Question: I recently tried out an online tutorial of Swing and Java GUI's and I decided to replicate the tutorial code but add in a third button. I tried to add in a red one, and I successfully did (it doesn't do anything yet), but i'm having some coordinate issues. Whenever I try to run it, something like this comes up:

All I really need help with is with coordinates or the size of the frames. I really don't know where to go from here. I'm sure this is a relatively simple question but, thanks!
'''
import javax.swing.*;
import java.awt.Color;
import java.awt.event.ActionListener;
import java.awt.event.ActionEvent;
public class Test1 implements ActionListener
{
// Definition of global values and items that are part of the GUI.
int blackScoreAmount = 0;
int greenScoreAmount = 0;
int redScoreAmount = 0;
JPanel titlePanel, scorePanel, buttonPanel;
JLabel blackLabel, greenLabel, redLabel, blackScore, greenScore, redScore;
JButton blackButton, greenButton, redButton, resetButton;
public JPanel createContentPane ()
{
// We create a bottom JPanel to place everything on.
JPanel totalGUI = new JPanel();
totalGUI.setLayout(null);
// Creation of a Panel to contain the title labels
titlePanel = new JPanel();
titlePanel.setLayout(null);
titlePanel.setLocation(10, 0);
titlePanel.setSize(180, 30);
totalGUI.add(titlePanel);
blackLabel = new JLabel("Black Team");
blackLabel.setLocation(0, 0);
blackLabel.setSize(120, 30);
blackLabel.setHorizontalAlignment(0);
blackLabel.setForeground(Color.black);
titlePanel.add(blackLabel);
greenLabel = new JLabel("Green Team");
greenLabel.setLocation(130, 0);
greenLabel.setSize(120, 30);
greenLabel.setHorizontalAlignment(0);
greenLabel.setForeground(Color.green);
titlePanel.add(greenLabel);
redLabel = new JLabel("Red Team");
redLabel.setLocation(250, 0);
redLabel.setSize(120, 30);
redLabel.setHorizontalAlignment(0);
redLabel.setForeground(Color.red);
titlePanel.add(redLabel);
// Creation of a Panel to contain the score labels.
scorePanel = new JPanel();
scorePanel.setLayout(null);
scorePanel.setLocation(10, 40);
scorePanel.setSize(180, 30);
totalGUI.add(scorePanel);
blackScore = new JLabel(""+blackScoreAmount);
blackScore.setLocation(0, 0);
blackScore.setSize(120, 30);
blackScore.setHorizontalAlignment(0);
scorePanel.add(blackScore);
greenScore = new JLabel(""+greenScoreAmount);
greenScore.setLocation(130, 0);
greenScore.setSize(120, 30);
greenScore.setHorizontalAlignment(0);
scorePanel.add(greenScore);
redScore = new JLabel(""+redScoreAmount);
redScore.setLocation(250, 0);
redScore.setSize(120, 30);
redScore.setHorizontalAlignment(0);
scorePanel.add(redScore);
// Creation of a Panel to contain all the JButtons.
buttonPanel = new JPanel();
buttonPanel.setLayout(null);
buttonPanel.setLocation(10, 80);
buttonPanel.setSize(380, 80);
totalGUI.add(buttonPanel);
// We create a button and manipulate it using the syntax we have
// used before. Now each button has an ActionListener which posts
// its action out when the button is pressed.
blackButton = new JButton("Black Score");
blackButton.setLocation(0, 0);
blackButton.setSize(120, 30);
blackButton.addActionListener(this);
buttonPanel.add(blackButton);
greenButton = new JButton("Green Score");
greenButton.setLocation(130, 0);
greenButton.setSize(120, 30);
greenButton.addActionListener(this);
buttonPanel.add(greenButton);
redButton = new JButton("Red Score");
redButton.setLocation(250, 0);
redButton.setSize(120, 30);
redButton.addActionListener(this);
buttonPanel.add(redButton);
resetButton = new JButton("Reset Score");
resetButton.setLocation(0, 40);
resetButton.setSize(250, 30);
resetButton.addActionListener(this);
buttonPanel.add(resetButton);
totalGUI.setOpaque(true);
return totalGUI;
}
// This is the new ActionPerformed Method.
// It catches any events with an ActionListener attached.
// Using an if statement, we can determine which button was pressed
// and change the appropriate values in our GUI.
public void actionPerformed(ActionEvent e)
{
if(e.getSource() == blackButton)
{
blackScoreAmount = blackScoreAmount + 1;
blackScore.setText(""+blackScoreAmount);
}
else if(e.getSource() == greenButton)
{
greenScoreAmount = greenScoreAmount + 1;
greenScore.setText(""+greenScoreAmount);
}
else if(e.getSource() == resetButton)
{
blackScoreAmount = 0;
greenScoreAmount = 0;
blackScore.setText(""+blackScoreAmount);
greenScore.setText(""+greenScoreAmount);
}
}
private static void createAndShowGUI()
{
JFrame.setDefaultLookAndFeelDecorated(true);
JFrame frame = new JFrame("Black and Green");
//Create and set up the content pane.
Test1 demo = new Test1();
frame.setContentPane(demo.createContentPane());
frame.setDefaultCloseOperation(JFrame.EXIT_ON_CLOSE);
frame.setSize(280, 190);
frame.setVisible(true);
}
public static void main(String[] args)
{
//Schedule a job for the event-dispatching thread:
//creating and showing this application's GUI.
SwingUtilities.invokeLater(new Runnable()
{
public void run()
{
createAndShowGUI();
}
});
}
}
'''
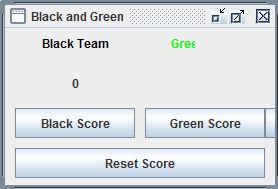
Answer: Your frame is 280x190:
'''
frame.setSize(280, 190);
'''
and you try to place a red button with an x origin of 250 and a width size of 120 -> 370. Just adjust the window frame size accordingly if you add new elements.
And for that kind of task it may be better (at least simpler) to use layouts.